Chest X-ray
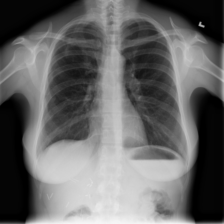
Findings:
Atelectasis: negative
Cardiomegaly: negative
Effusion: negative
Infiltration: positive
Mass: negative
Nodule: negative
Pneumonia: negative
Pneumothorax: negative
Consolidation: negative
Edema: negative
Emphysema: negative
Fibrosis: negative
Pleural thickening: negative
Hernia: negative